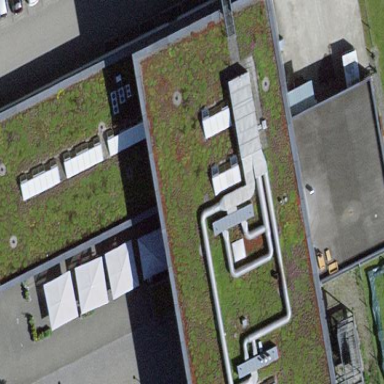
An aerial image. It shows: Office building with flat roof.